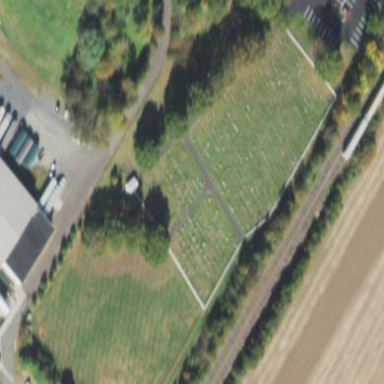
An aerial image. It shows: Cemetery.